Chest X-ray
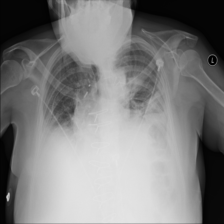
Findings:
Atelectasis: positive
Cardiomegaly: negative
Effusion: negative
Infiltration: negative
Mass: negative
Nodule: negative
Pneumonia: negative
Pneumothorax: negative
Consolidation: negative
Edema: negative
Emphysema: negative
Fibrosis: negative
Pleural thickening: negative
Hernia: negative